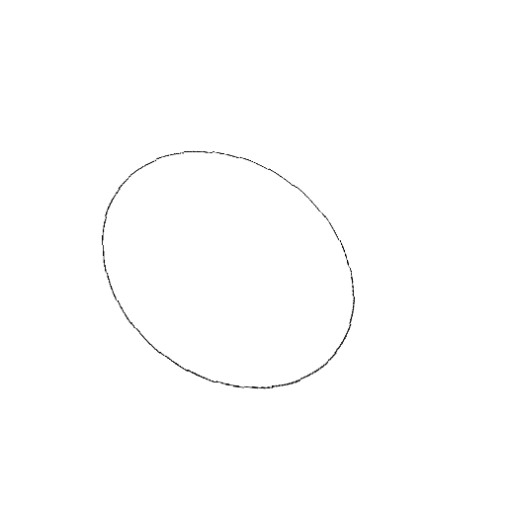
Crossing number: 0